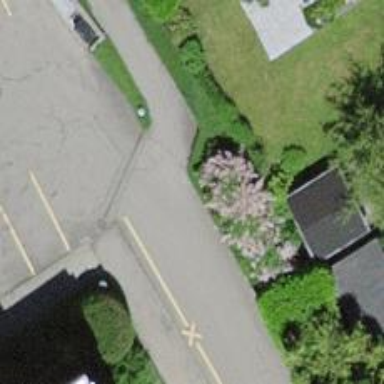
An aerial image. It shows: Asphalt driveway on the left side of the service road with sidewalk.